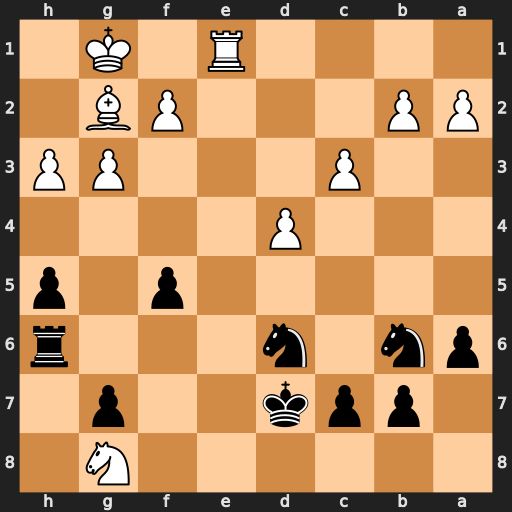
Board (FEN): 6N1/1ppk2p1/pn1n3r/5p1p/3P4/2P3PP/PP3PB1/4R1K1
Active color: b
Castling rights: -
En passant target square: -
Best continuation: Re6 Rxe6 Kxe6